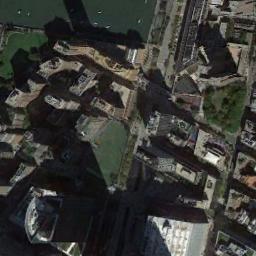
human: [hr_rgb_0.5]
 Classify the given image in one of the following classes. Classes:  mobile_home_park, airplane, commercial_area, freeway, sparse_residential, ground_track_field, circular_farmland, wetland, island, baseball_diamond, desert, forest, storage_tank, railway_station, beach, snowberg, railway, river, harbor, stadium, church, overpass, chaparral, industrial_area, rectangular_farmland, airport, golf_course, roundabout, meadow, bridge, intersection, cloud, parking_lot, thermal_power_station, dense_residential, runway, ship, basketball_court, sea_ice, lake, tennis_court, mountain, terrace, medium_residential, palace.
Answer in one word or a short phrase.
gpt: commercial_area